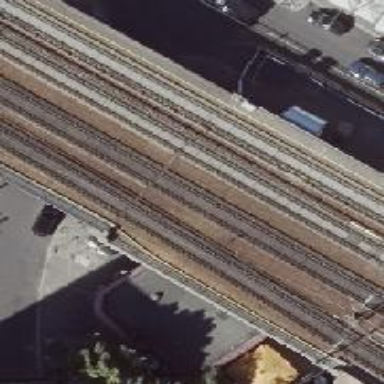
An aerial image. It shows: Bridge over electrified railway tracks with contact lines. The railway tracks are ballast-less.